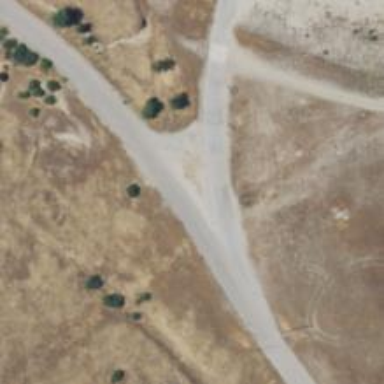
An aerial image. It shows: Tertiary link road.